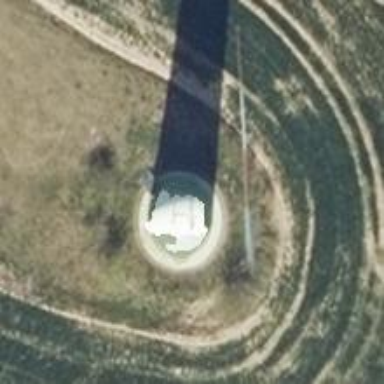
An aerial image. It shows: Wind generator with horizontal axis. The generator is wind turbine.